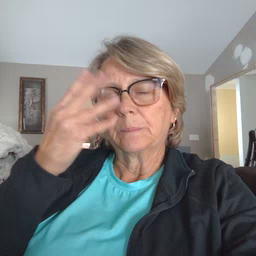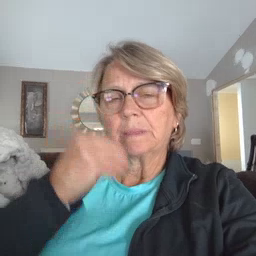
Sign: sleepy